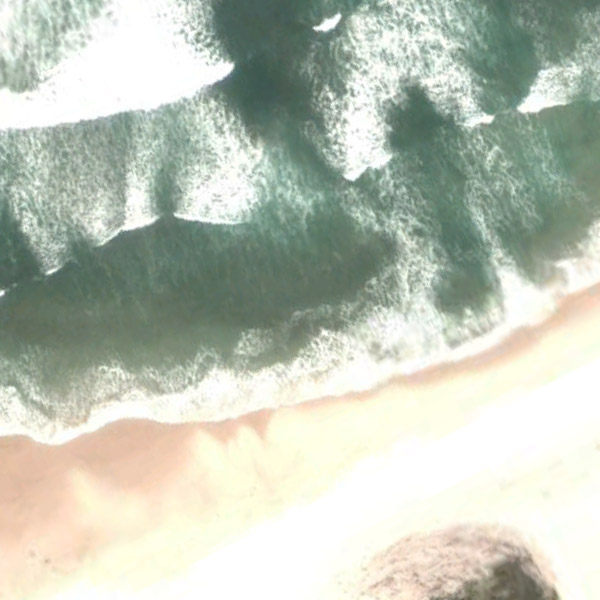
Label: Beach